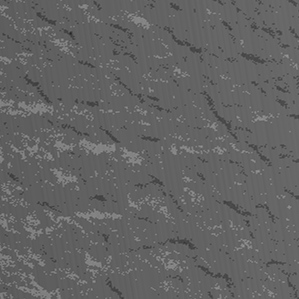
Label: frost